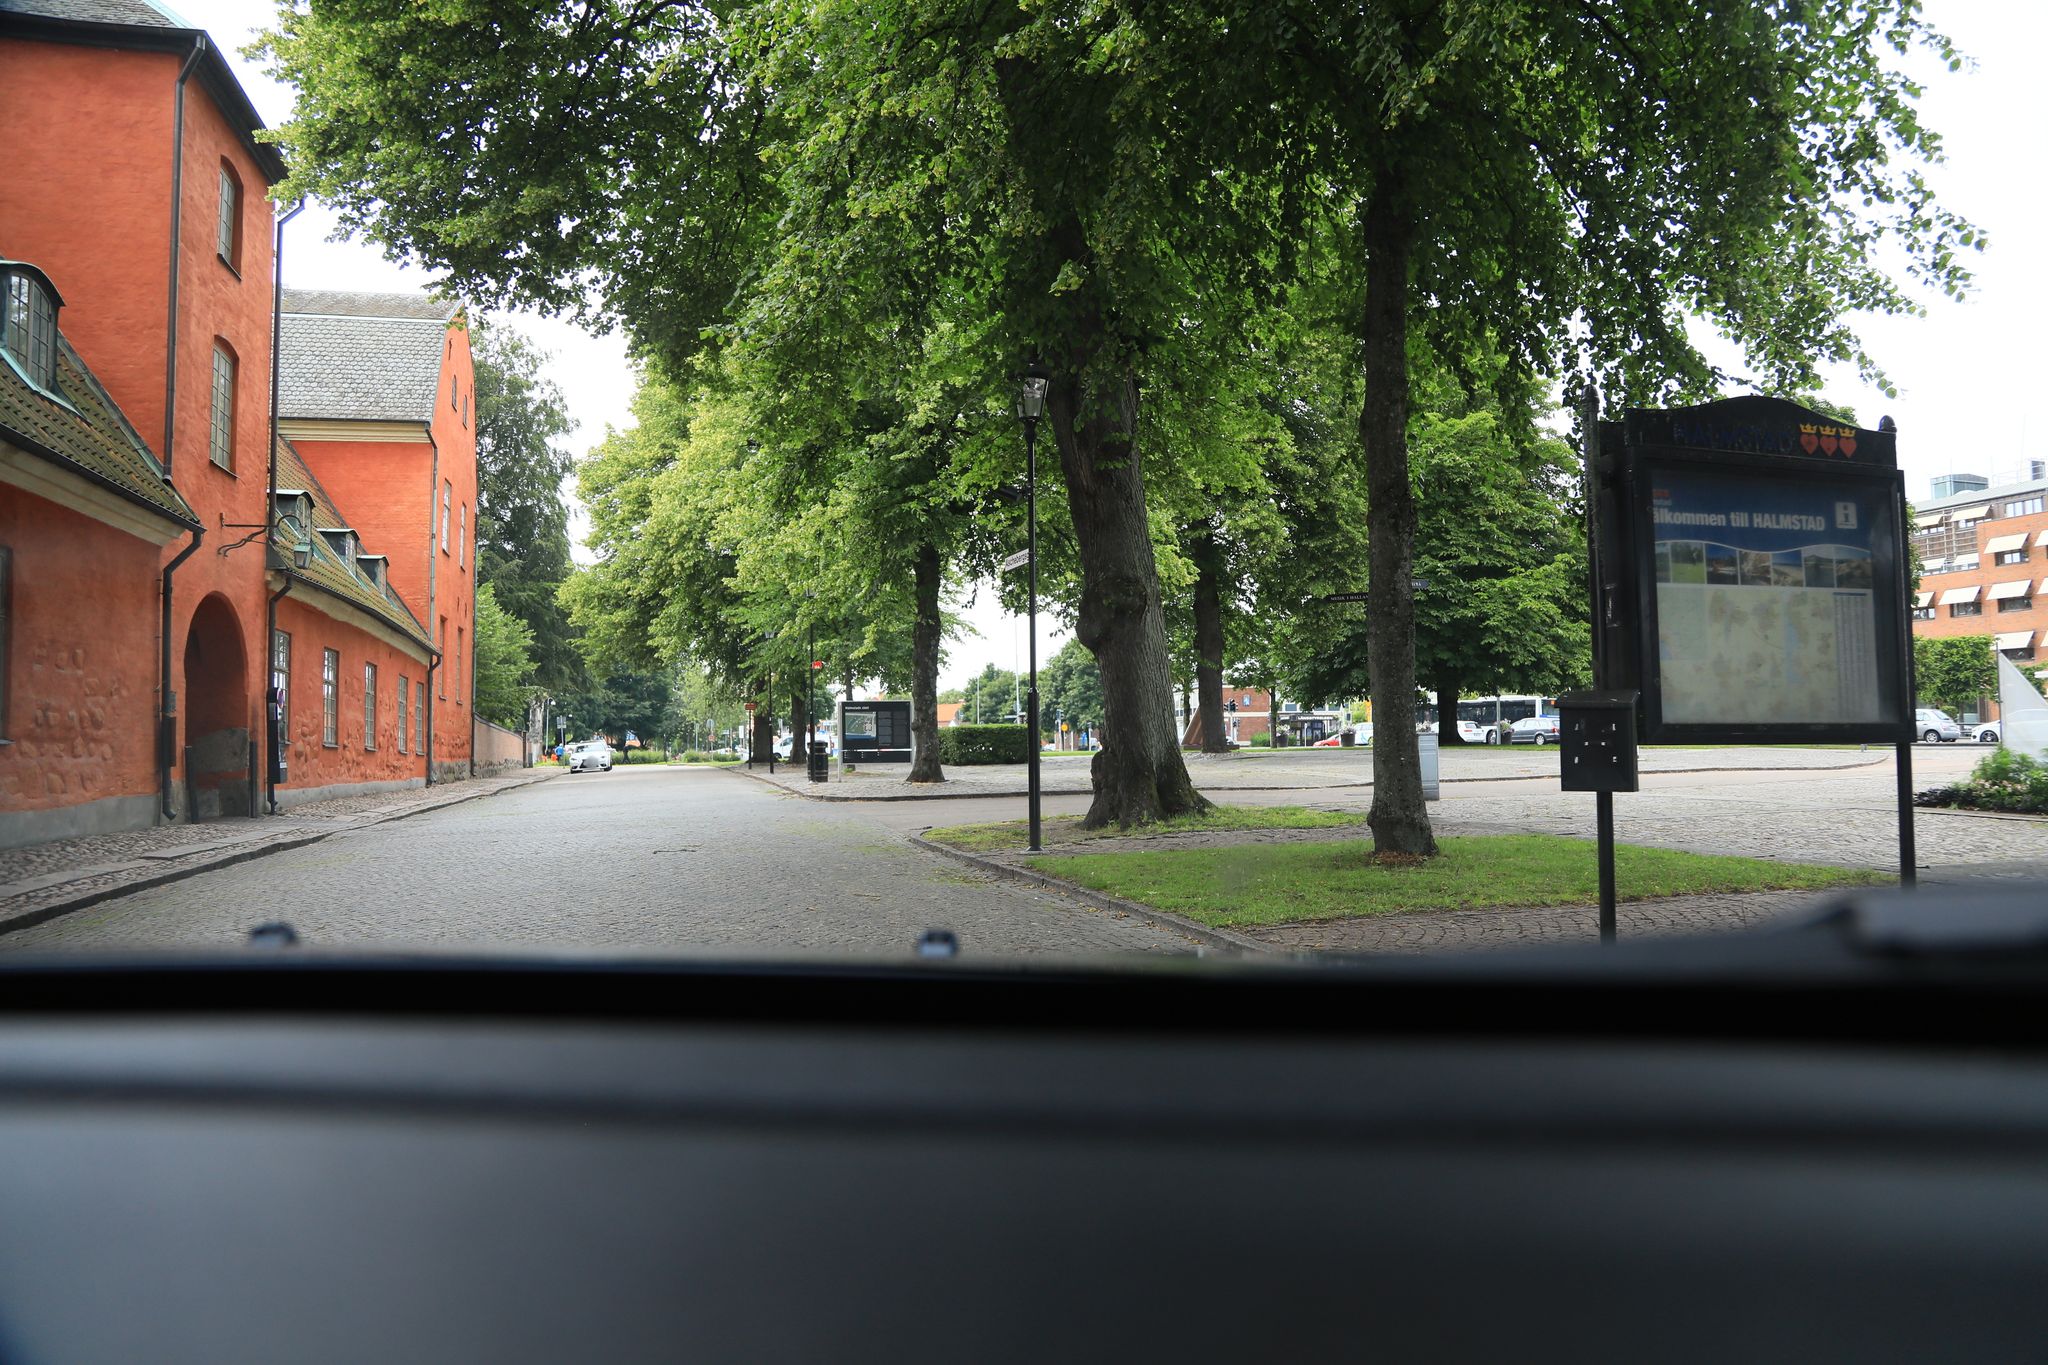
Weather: clear
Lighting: day
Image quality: good
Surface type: driving surface
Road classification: footway, residential, path
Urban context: dense urban cluster
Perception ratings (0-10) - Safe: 7.32, Lively: 8.81, Beautiful: 5.47, Boring: 8.12, Depressing: 3.27, Wealthy: 7.89